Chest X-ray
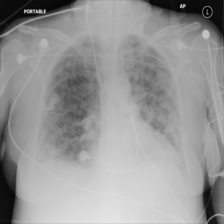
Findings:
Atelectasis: negative
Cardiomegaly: negative
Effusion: negative
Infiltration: negative
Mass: negative
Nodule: negative
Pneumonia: negative
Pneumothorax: negative
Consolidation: negative
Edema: positive
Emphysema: negative
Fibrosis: negative
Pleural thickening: negative
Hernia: negative